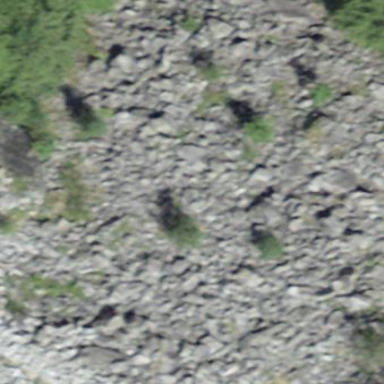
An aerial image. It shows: Natural scree.